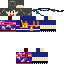
A female human skin with medium skin, wearing brown long hair dressed in a blue hoodie and black pants, featuring a closed mouth.